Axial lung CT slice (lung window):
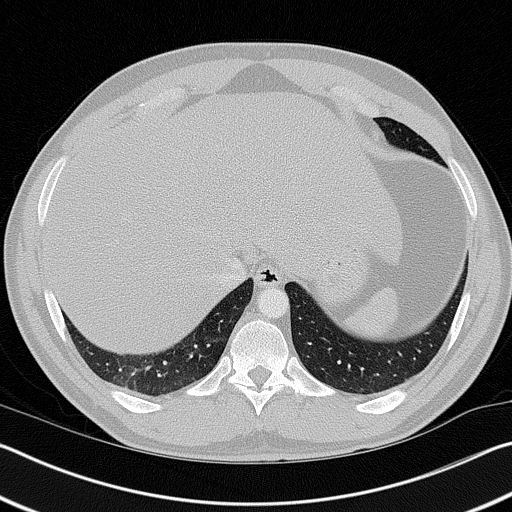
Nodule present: no